Field crop: maize
Growth stage: 2
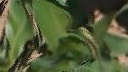
Species: maize